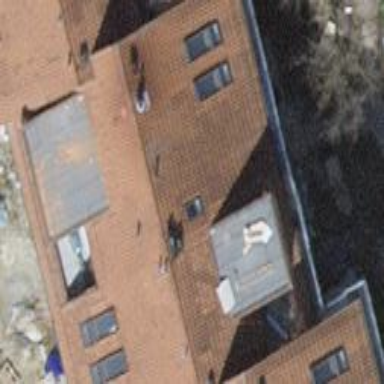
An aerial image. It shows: Gabled roof building with tile roofing. It consists of apartments.